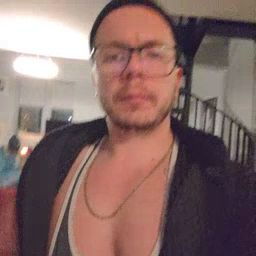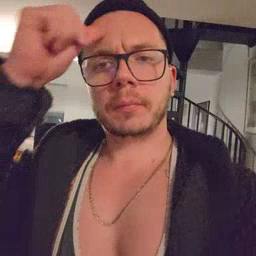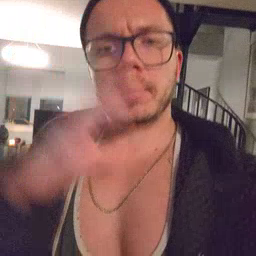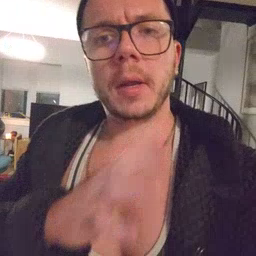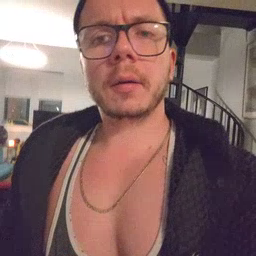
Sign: man